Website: walmart
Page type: store-pickup
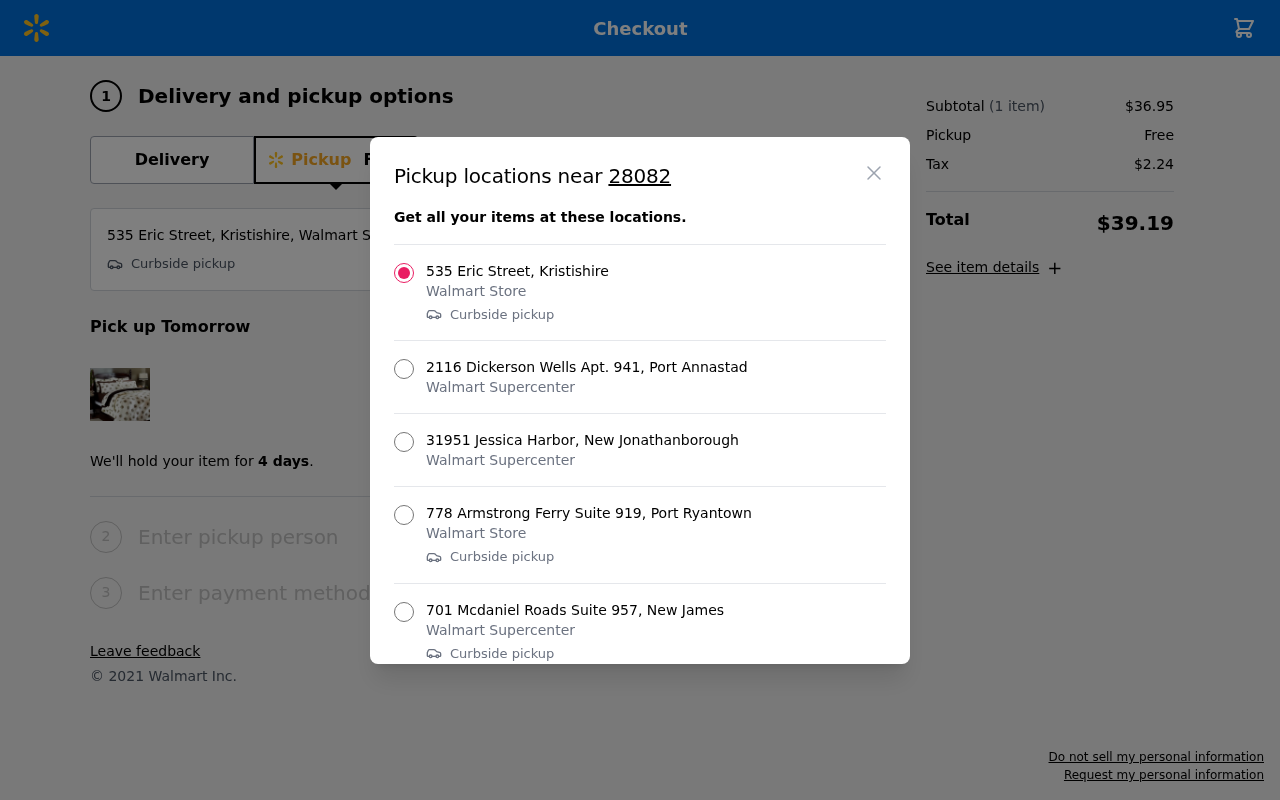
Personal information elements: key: PII_LOCATION1_CITY
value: Kristishire
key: PII_LOCATION1_STREET
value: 535 Eric Street
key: PII_LOCATION2_CITY
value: Port Annastad
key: PII_LOCATION2_STREET
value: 2116 Dickerson Wells Apt. 941
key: PII_LOCATION3_CITY
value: New Jonathanborough
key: PII_LOCATION3_STREET
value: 31951 Jessica Harbor
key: PII_LOCATION4_CITY
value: Port Ryantown
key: PII_LOCATION4_STREET
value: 778 Armstrong Ferry Suite 919
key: PII_LOCATION5_CITY
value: New James
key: PII_LOCATION5_STREET
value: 701 Mcdaniel Roads Suite 957
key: PII_POSTCODE
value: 28082
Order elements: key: ORDER_NUM_ITEMS
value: (1 item)
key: ORDER_SUBTOTAL
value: $36.95
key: ORDER_SHIPPING_COST
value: Free
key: ORDER_TAX
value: $2.24
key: ORDER_TOTAL
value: $39.19